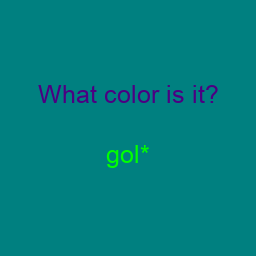
Color: lime
Color name shown: gold
Background color: teal
Question text color: indigo